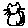
Label: cat